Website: apple-inc
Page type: account-selection
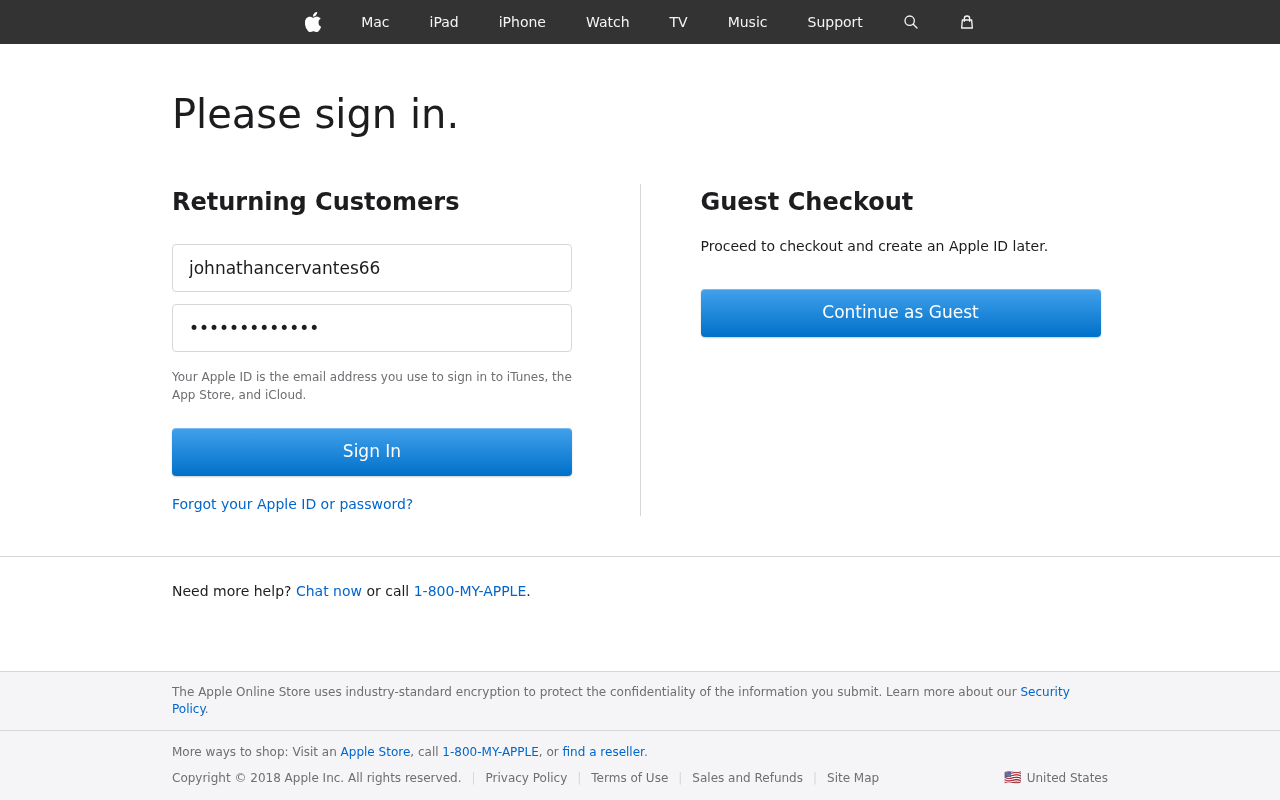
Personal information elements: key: PII_LOGIN_USERNAME
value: johnathancervantes66